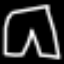
Label: pants